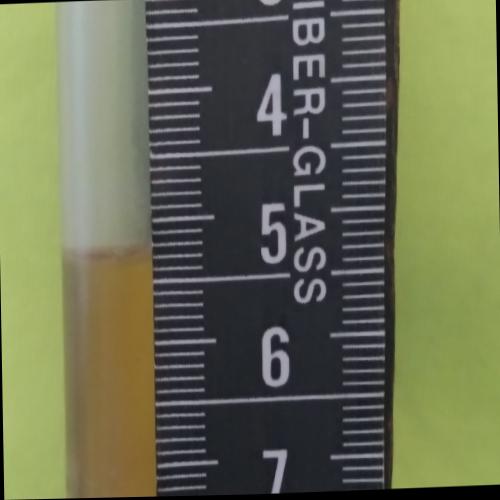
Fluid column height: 5.2 cm